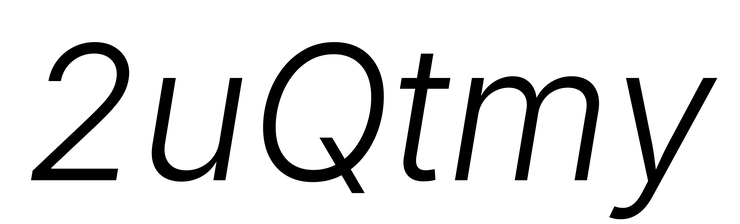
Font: Inter-Italic_Light_Italic